Chest X-ray:
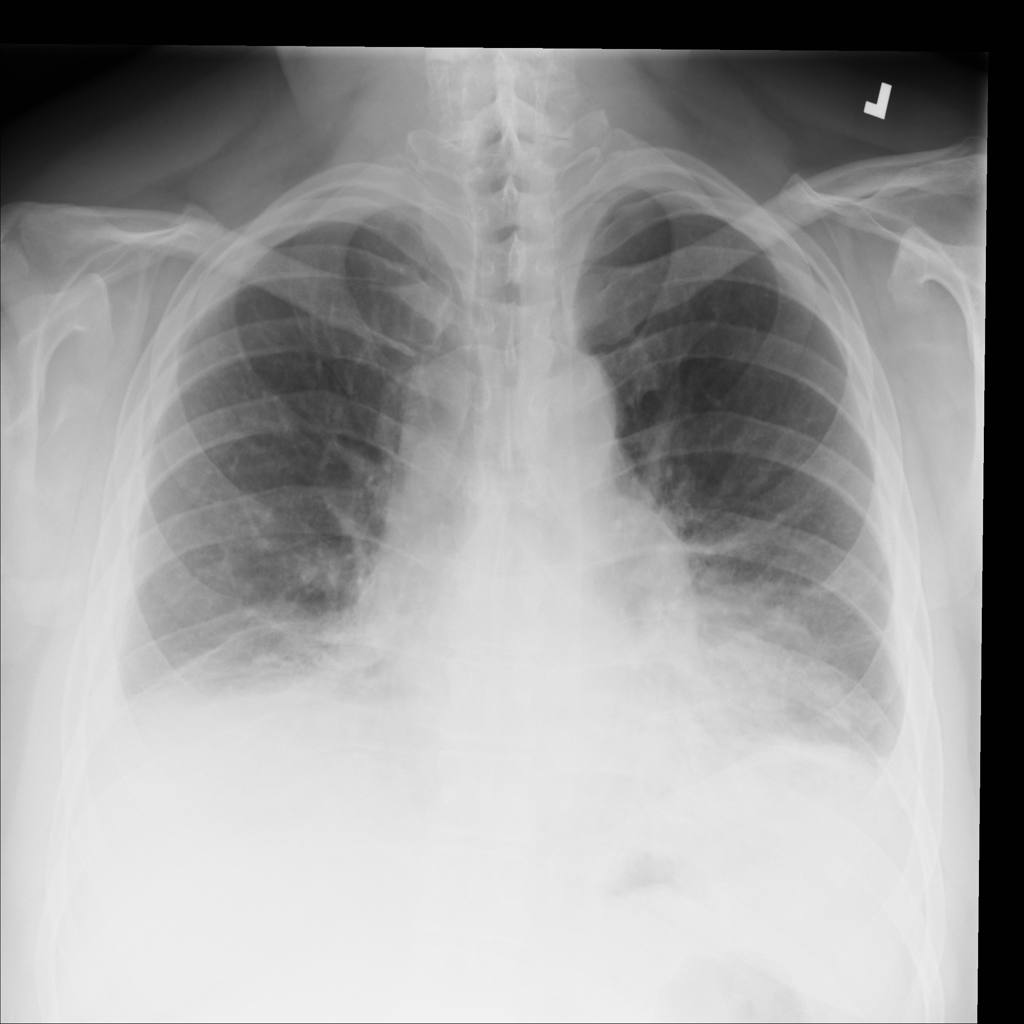
Findings: Consolidation, Effusion
No abnormal finding: no